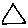
Label: triangle